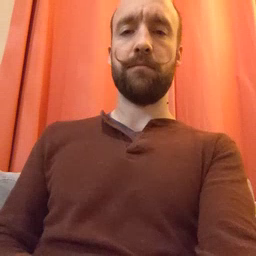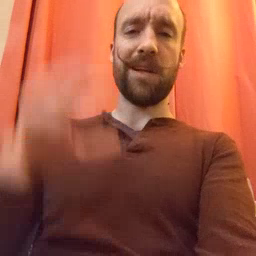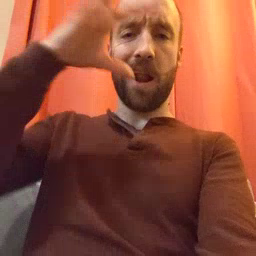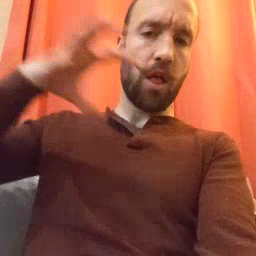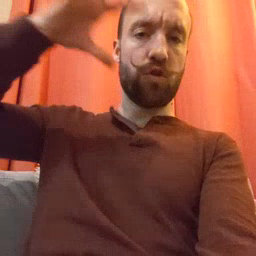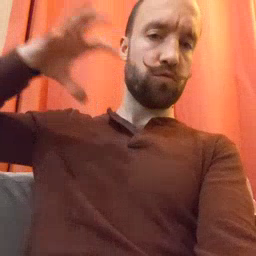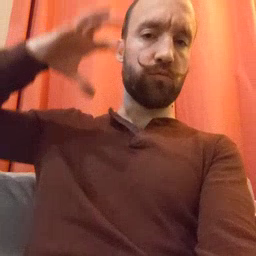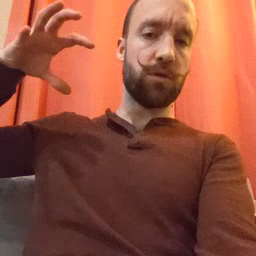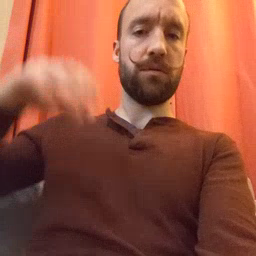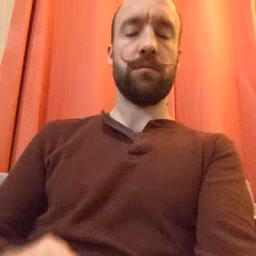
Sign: cloud